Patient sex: M
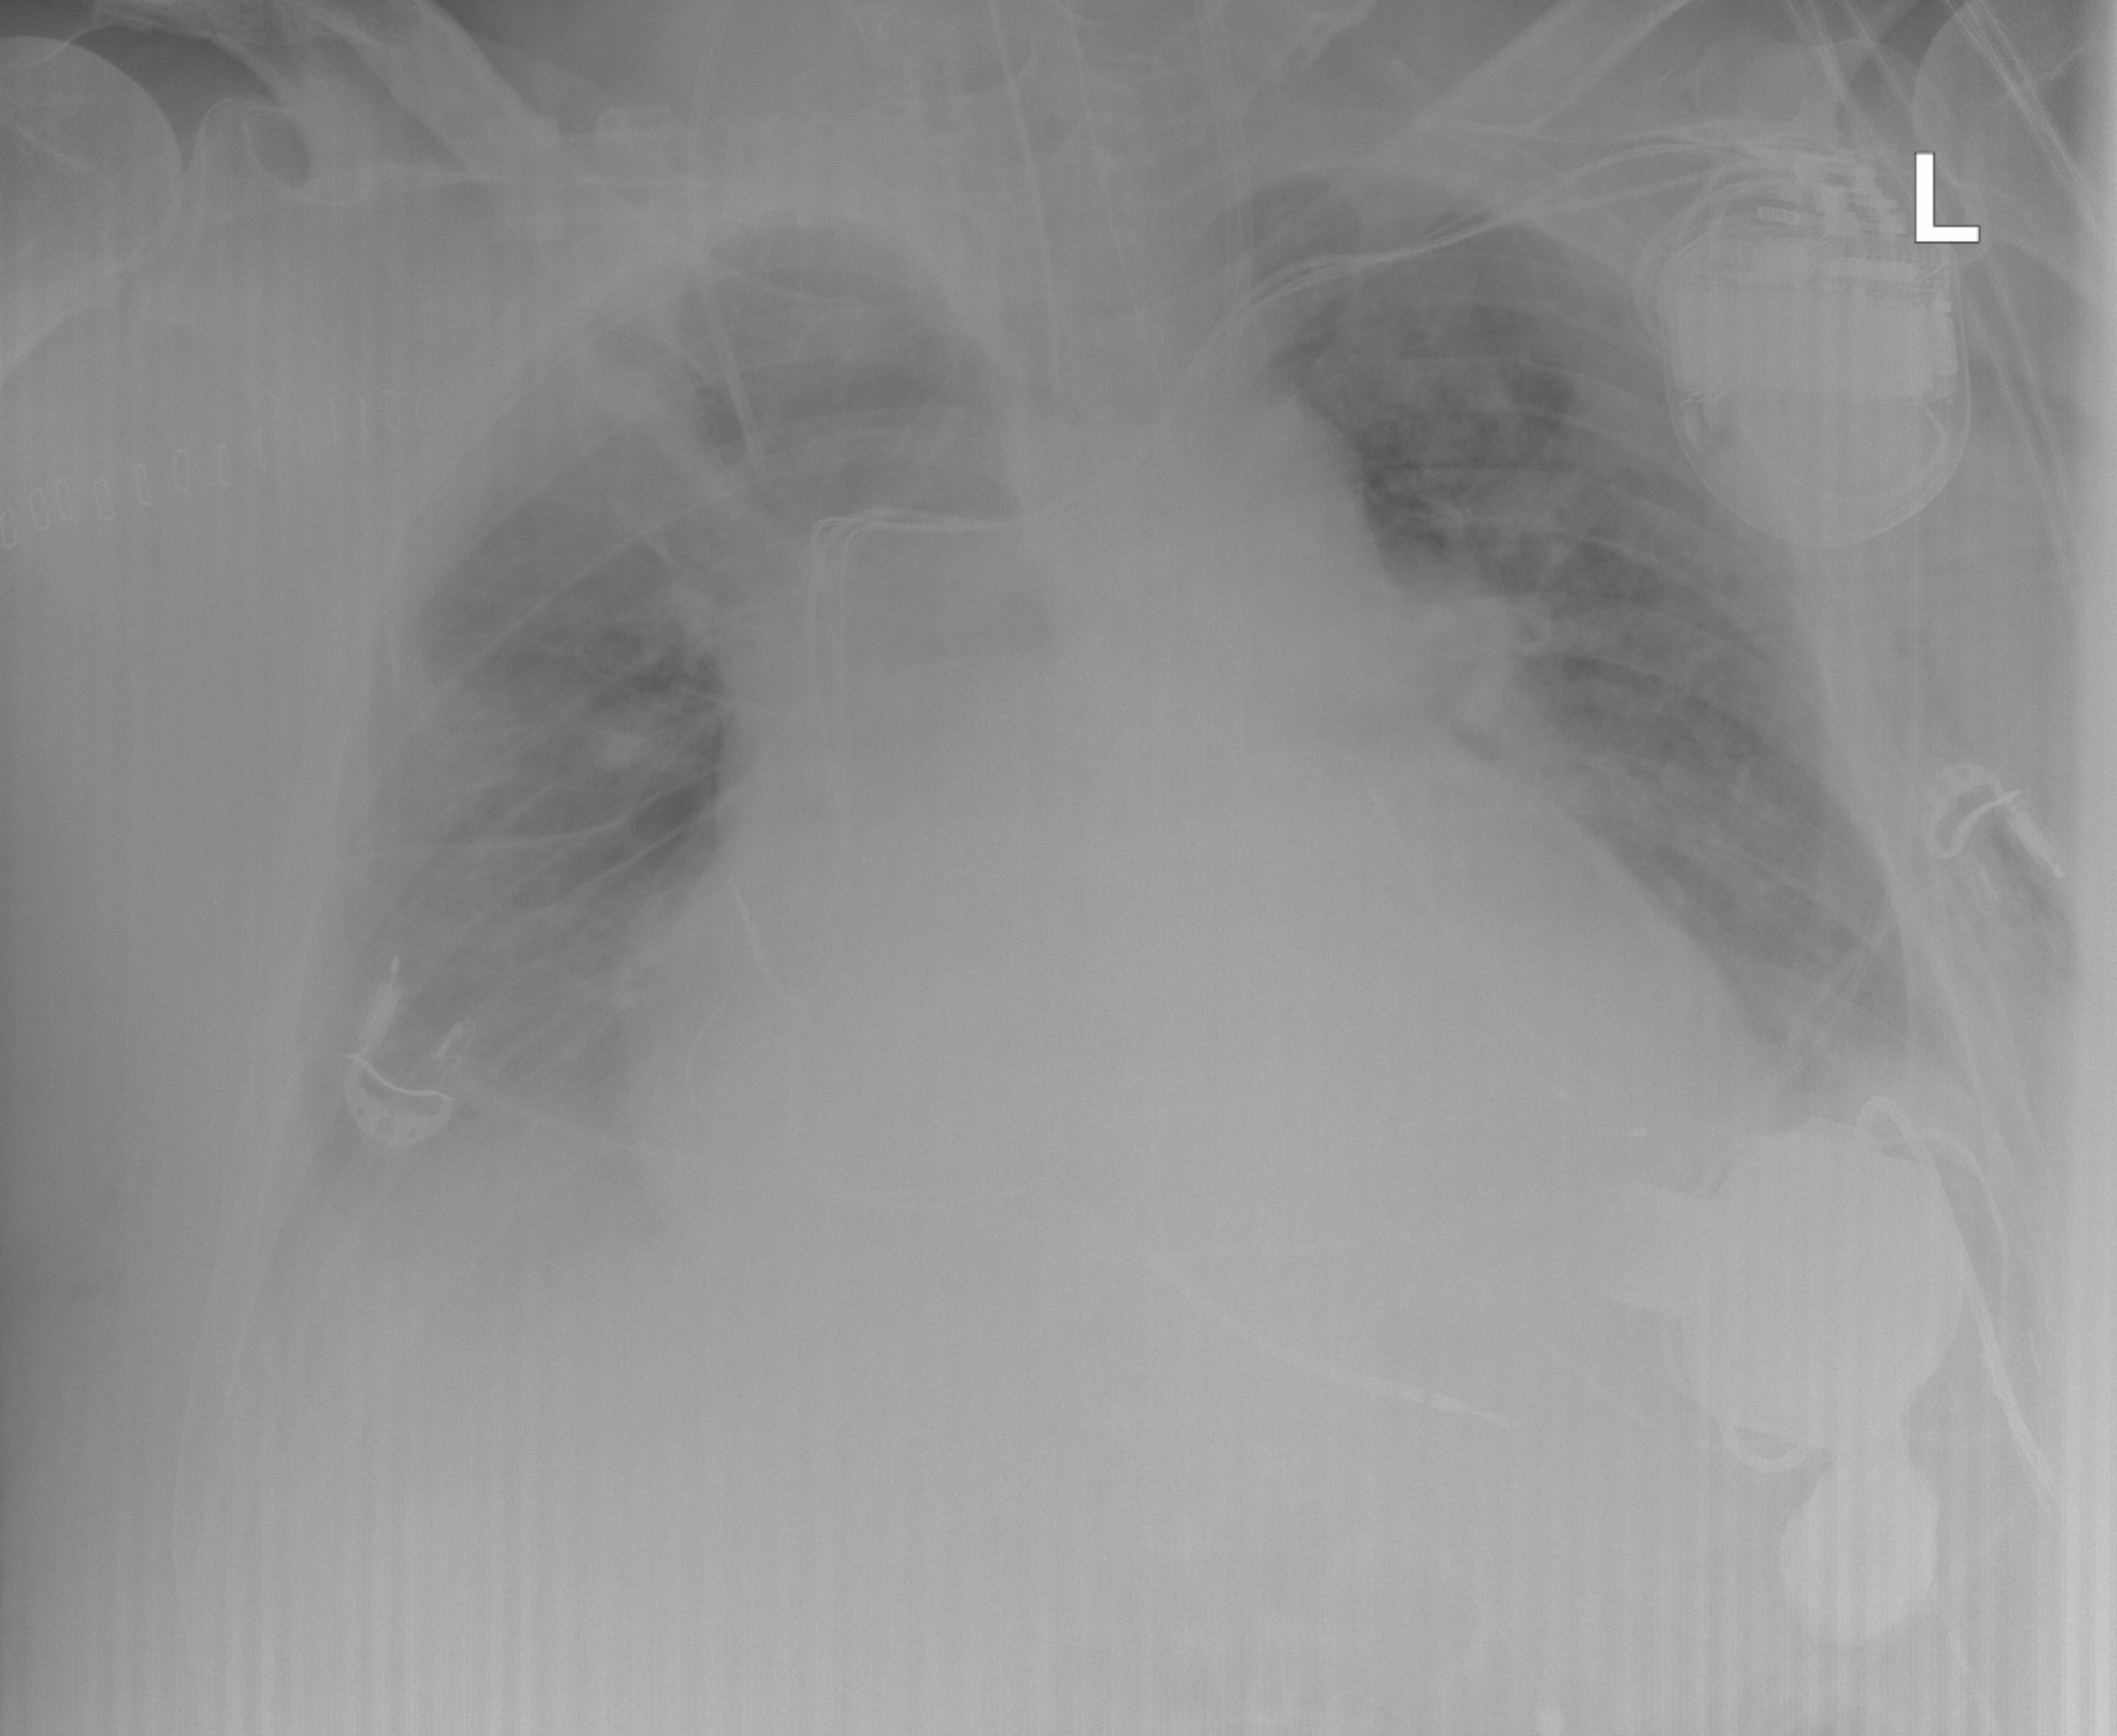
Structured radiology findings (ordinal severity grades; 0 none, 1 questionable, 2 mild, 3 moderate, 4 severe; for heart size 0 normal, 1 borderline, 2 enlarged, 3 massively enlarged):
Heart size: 2
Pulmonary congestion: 2
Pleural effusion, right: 2
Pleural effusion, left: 2
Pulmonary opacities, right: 0
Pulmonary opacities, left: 0
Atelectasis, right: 2
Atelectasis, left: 0